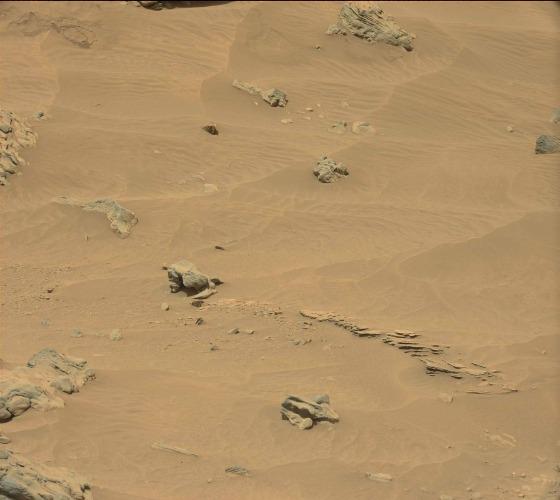
Terrain classes present: Bedrock, Gravel / Sand / Soil, Rock, Shadow